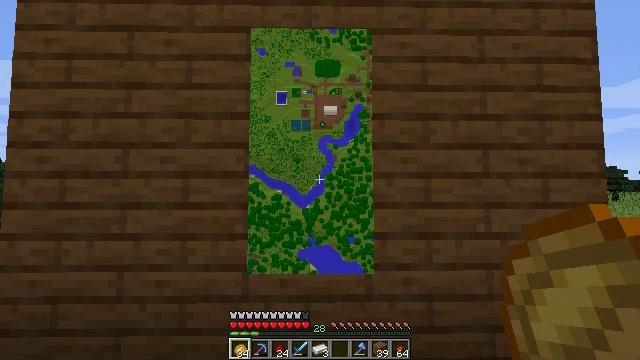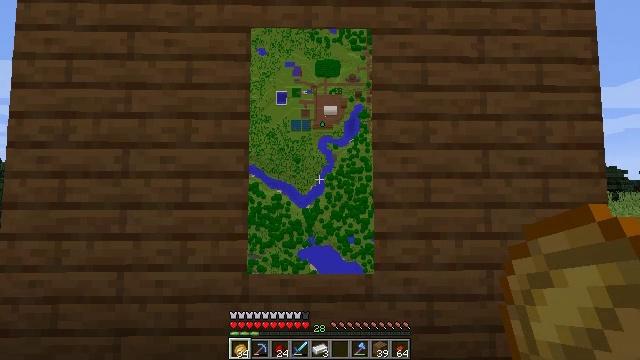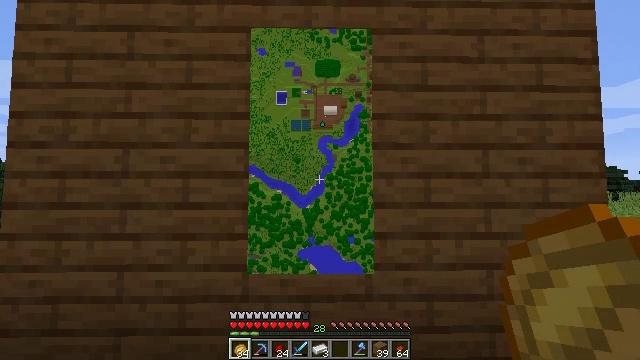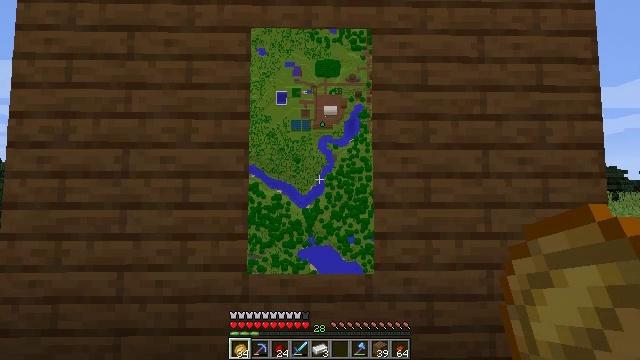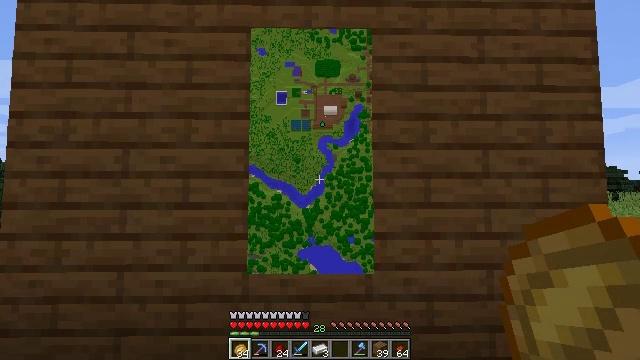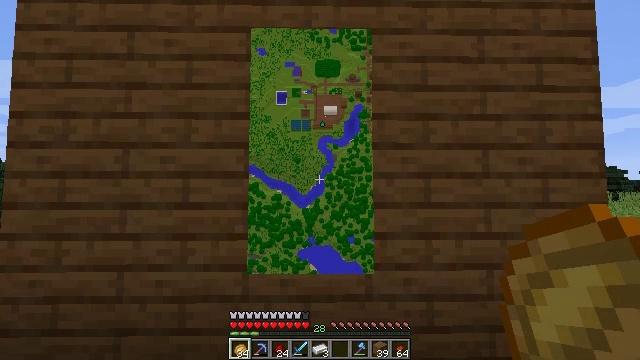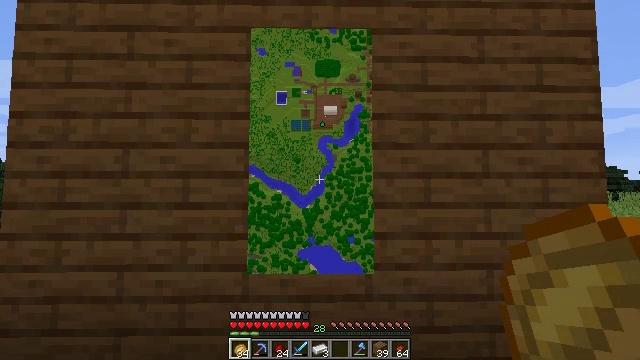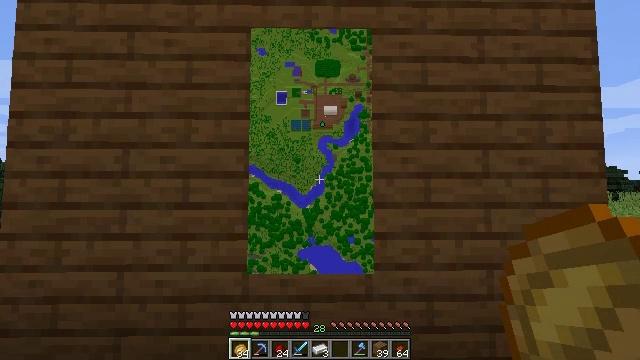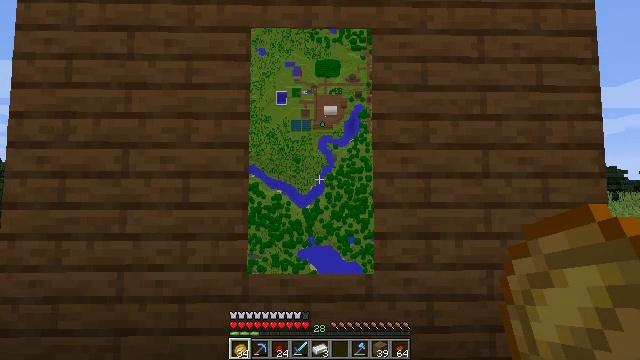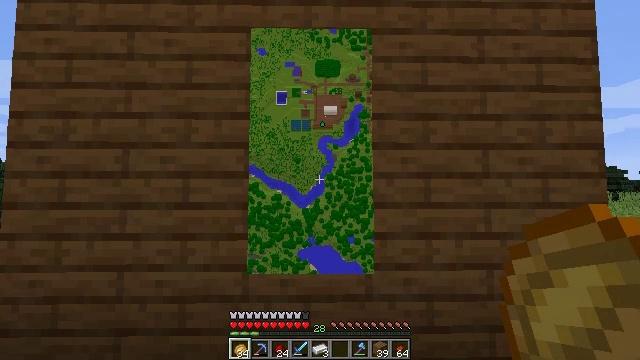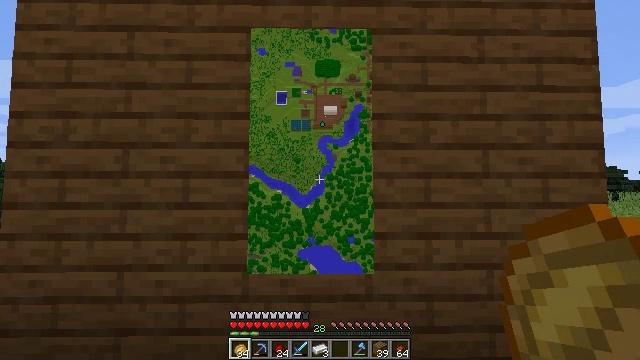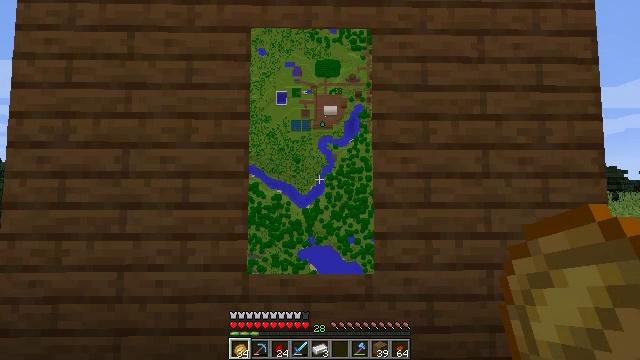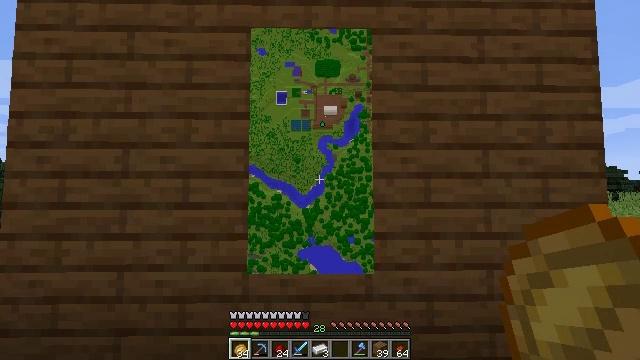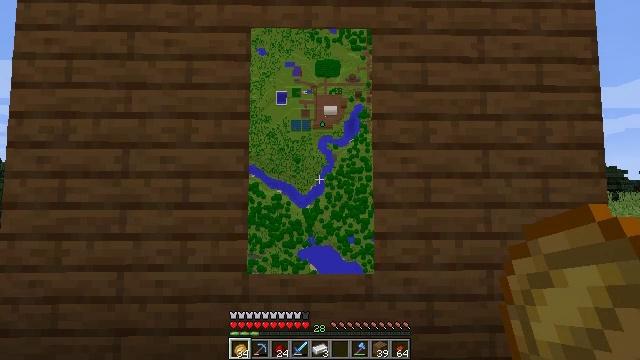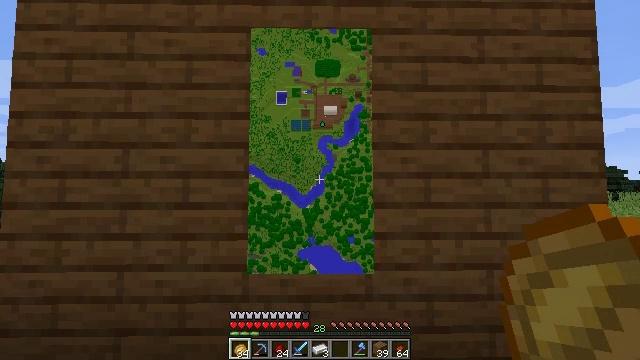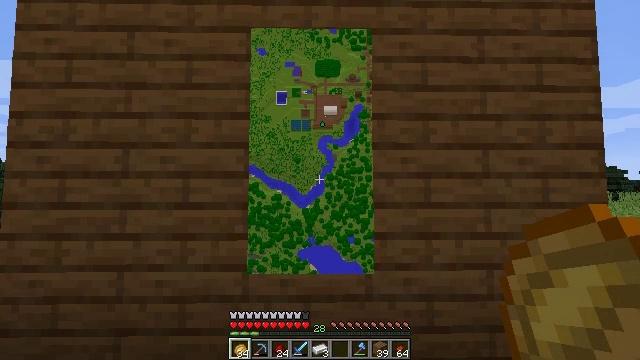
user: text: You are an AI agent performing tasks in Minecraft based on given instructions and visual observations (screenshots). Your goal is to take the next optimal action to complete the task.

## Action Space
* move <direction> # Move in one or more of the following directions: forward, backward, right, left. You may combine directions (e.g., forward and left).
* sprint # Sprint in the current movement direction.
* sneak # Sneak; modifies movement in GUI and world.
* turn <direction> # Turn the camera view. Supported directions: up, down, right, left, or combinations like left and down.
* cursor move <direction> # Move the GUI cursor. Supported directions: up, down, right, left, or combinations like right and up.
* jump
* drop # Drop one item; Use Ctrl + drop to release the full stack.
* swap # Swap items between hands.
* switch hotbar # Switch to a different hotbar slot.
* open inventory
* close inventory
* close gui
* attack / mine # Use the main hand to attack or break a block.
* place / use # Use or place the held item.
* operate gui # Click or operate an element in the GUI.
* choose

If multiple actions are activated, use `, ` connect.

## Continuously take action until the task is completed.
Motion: motion action
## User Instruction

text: Craft the item frame with sticks and leather.
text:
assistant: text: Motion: no_op
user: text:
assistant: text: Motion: no_op
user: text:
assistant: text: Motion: no_op
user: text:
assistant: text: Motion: no_op
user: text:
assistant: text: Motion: no_op
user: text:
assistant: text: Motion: no_op
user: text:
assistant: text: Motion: no_op
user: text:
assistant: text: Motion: no_op
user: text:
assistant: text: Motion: no_op
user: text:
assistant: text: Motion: no_op
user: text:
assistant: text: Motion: no_op
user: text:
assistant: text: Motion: no_op
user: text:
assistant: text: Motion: no_op
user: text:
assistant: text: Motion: no_op
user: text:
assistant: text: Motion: no_op
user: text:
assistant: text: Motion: no_op
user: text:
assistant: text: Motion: no_op
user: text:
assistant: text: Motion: no_op
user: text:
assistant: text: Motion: no_op
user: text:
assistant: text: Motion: no_op
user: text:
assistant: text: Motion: no_op
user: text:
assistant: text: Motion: no_op
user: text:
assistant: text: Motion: no_op
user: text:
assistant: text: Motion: no_op
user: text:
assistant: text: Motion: no_op
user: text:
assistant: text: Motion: no_op
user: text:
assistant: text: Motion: no_op
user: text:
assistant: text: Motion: no_op
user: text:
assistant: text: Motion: no_op
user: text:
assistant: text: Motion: no_op